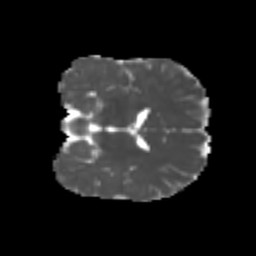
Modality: MD
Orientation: coronal
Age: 6
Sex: male
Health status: healthy